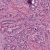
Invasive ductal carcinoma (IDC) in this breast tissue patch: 1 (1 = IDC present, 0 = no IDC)